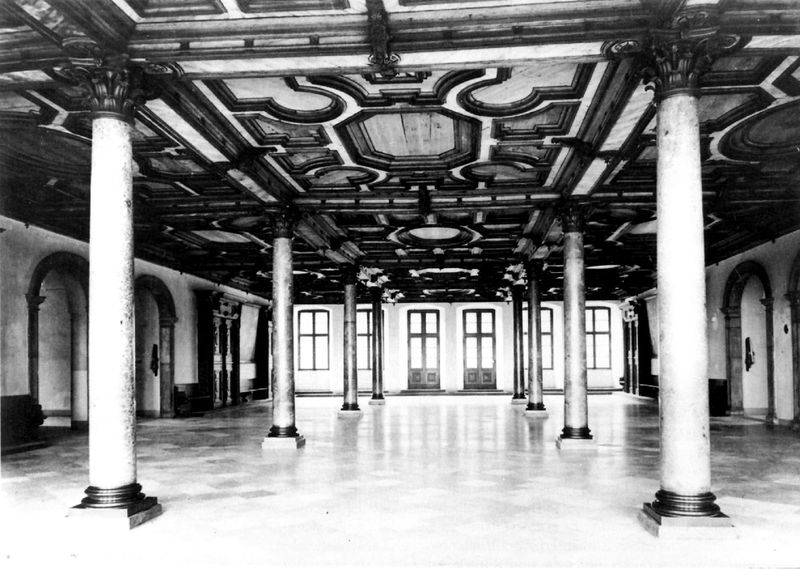
Titel: Rathaus in Augsburg
Künstler: Elias Holl
Standort: Augsburg, Maximilianstraße (EU - D - B)
Schlagwörter: weiß, fenster, holz, licht, marmor, raum, schwarz, säule, säulen, tür, haus, schloss, muster, ornament, sockel, stein, spiegelung, boden, decke, renaissance, bogen, türen, parkett, saal, glanz, tor, halle, foto, fotografie, bögen, palast, kapitell, intarsien, tore, villa, kassetten, kassettendecke, kapitel, kssetten